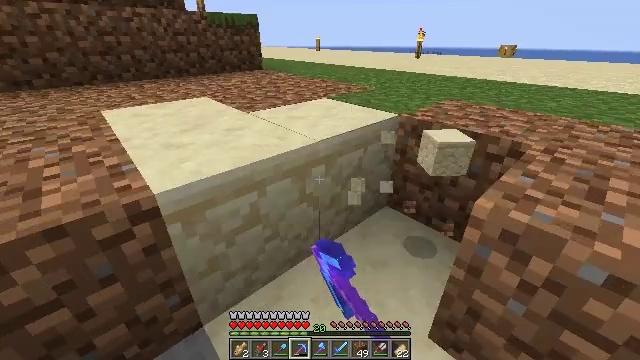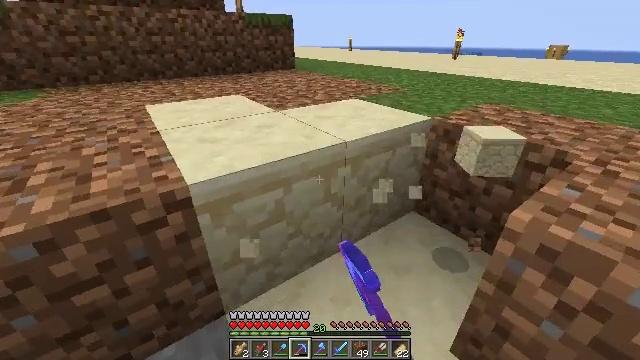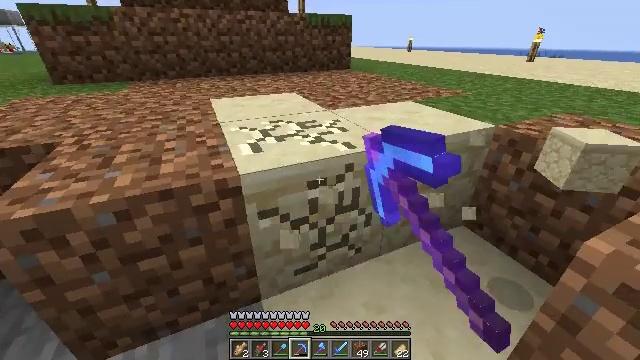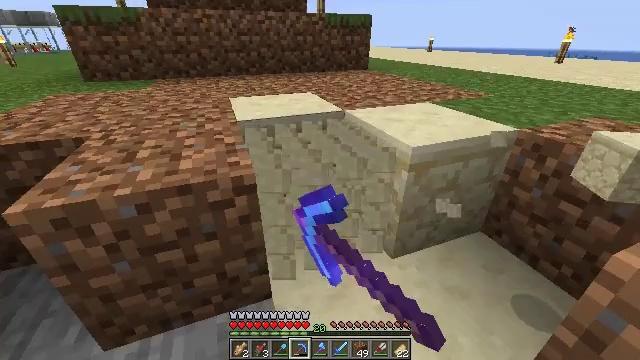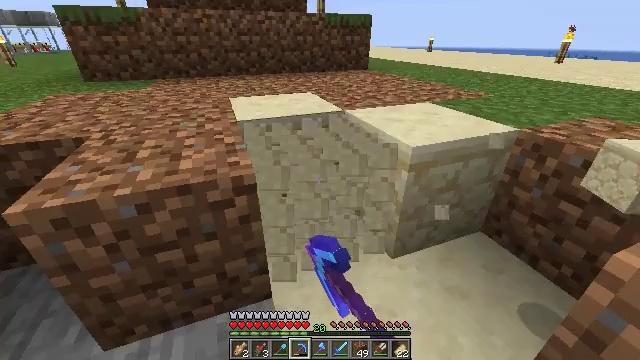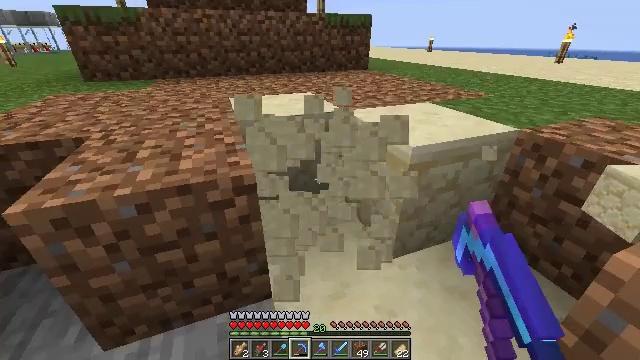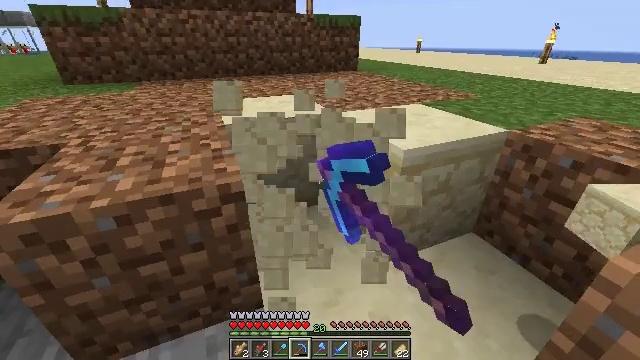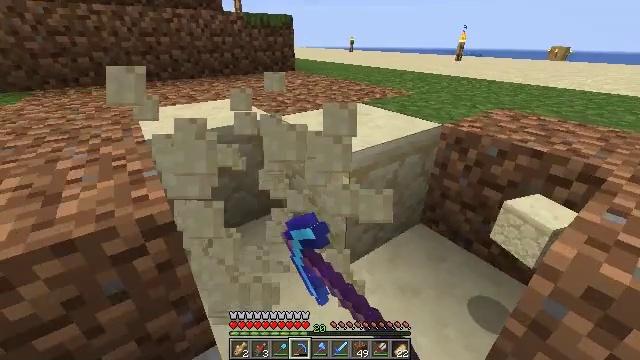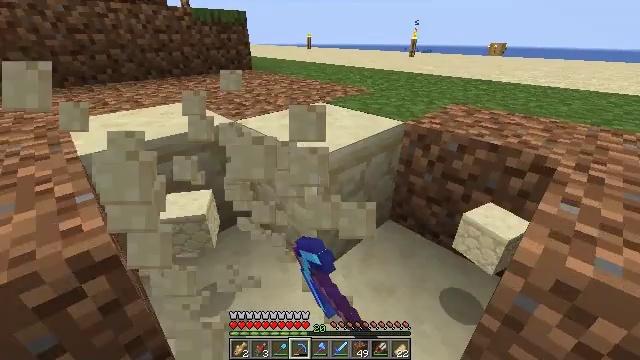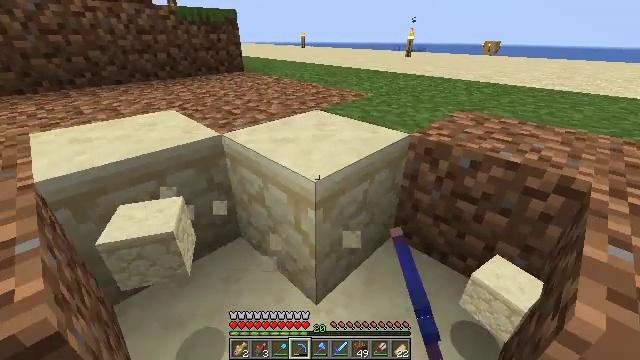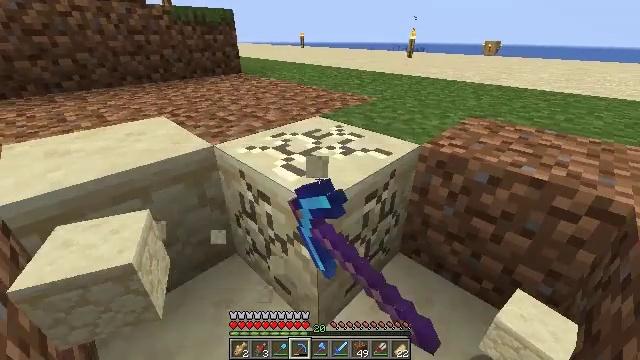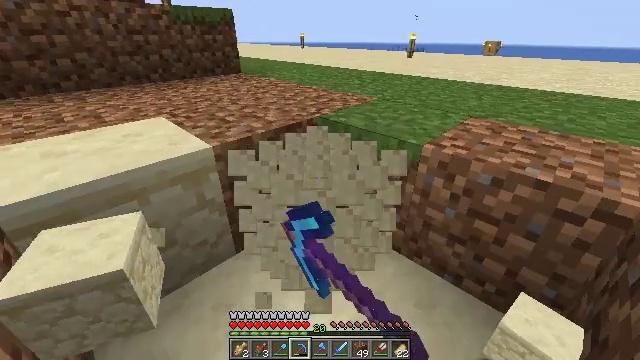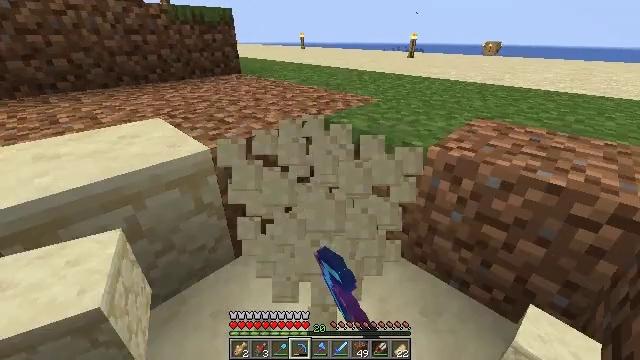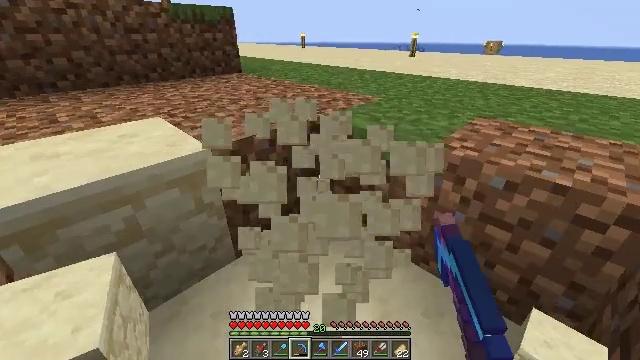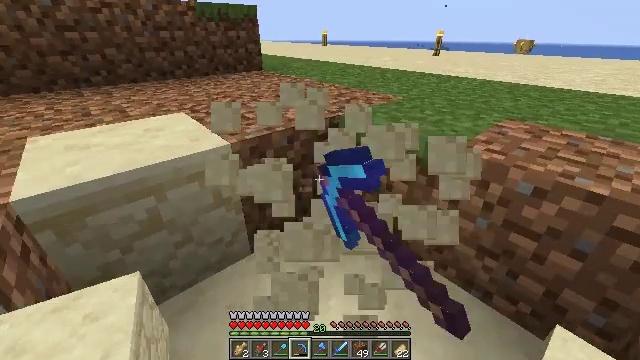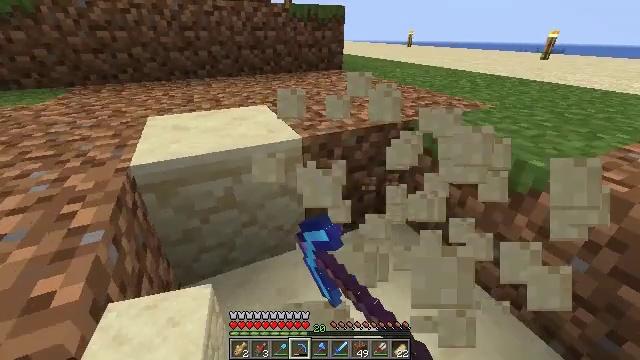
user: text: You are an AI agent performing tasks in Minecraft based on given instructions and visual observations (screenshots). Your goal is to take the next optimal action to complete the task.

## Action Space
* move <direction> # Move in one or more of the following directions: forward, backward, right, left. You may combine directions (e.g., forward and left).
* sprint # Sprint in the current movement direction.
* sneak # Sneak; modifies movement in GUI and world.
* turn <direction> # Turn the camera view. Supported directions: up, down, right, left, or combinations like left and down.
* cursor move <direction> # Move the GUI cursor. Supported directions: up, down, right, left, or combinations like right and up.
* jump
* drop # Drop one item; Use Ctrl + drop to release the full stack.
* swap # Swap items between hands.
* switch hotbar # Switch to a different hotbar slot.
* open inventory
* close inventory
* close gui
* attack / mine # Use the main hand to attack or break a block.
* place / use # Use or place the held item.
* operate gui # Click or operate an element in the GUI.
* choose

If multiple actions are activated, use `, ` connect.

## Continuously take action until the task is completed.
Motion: motion action
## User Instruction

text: Attack the sandstone to break it.
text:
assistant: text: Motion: turn left, attack / mine
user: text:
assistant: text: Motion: turn left, attack / mine
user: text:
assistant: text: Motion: turn left, attack / mine
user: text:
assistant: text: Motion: attack / mine
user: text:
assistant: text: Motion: attack / mine
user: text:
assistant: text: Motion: move forward, turn right, attack / mine
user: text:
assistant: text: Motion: move forward, turn right, attack / mine
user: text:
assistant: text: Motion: move forward, turn right, attack / mine
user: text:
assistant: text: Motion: move forward, turn right, attack / mine
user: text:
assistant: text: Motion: attack / mine
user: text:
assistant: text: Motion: attack / mine
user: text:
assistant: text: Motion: attack / mine
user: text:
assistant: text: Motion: attack / mine
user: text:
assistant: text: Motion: turn left, attack / mine
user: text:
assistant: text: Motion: turn left, attack / mine
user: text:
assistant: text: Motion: move forward, turn left and up, attack / mine
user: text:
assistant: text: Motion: move forward, turn left, attack / mine
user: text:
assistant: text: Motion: turn left, attack / mine
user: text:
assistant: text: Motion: turn left, attack / mine
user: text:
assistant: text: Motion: attack / mine
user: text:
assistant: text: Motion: attack / mine
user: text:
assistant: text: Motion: attack / mine
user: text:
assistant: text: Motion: attack / mine
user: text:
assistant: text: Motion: no_op